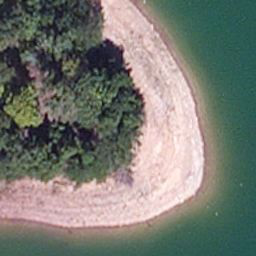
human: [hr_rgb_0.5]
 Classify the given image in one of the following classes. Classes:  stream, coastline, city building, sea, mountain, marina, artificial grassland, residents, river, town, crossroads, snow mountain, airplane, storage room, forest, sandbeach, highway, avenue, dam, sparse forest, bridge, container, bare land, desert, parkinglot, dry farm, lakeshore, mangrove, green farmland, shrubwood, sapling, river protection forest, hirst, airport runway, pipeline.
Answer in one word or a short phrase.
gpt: lakeshore